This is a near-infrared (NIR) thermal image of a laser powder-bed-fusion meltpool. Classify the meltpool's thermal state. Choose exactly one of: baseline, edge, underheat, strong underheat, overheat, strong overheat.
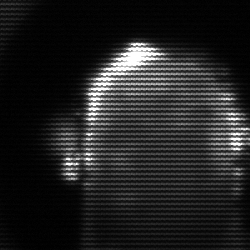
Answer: baseline